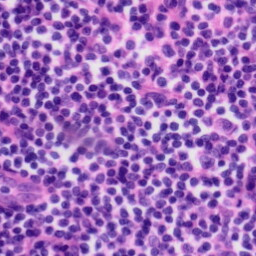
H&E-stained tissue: Tonsil